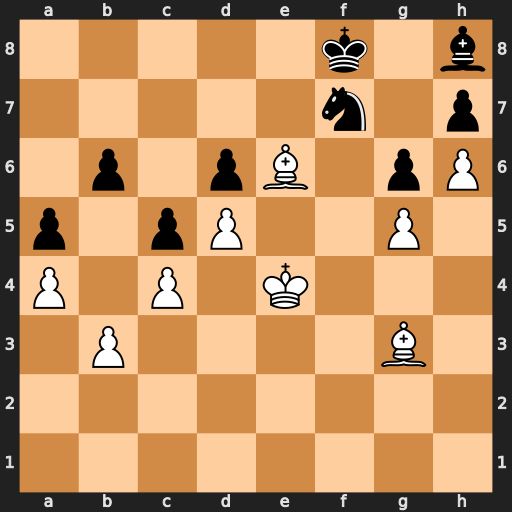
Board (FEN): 5k1b/5n1p/1p1pB1pP/p1pP2P1/P1P1K3/1P4B1/8/8
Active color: w
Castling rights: -
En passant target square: -
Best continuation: Bxf7 Kxf7 Bxd6